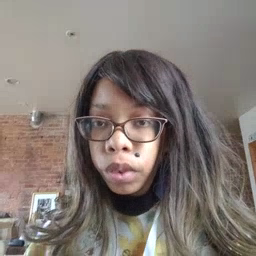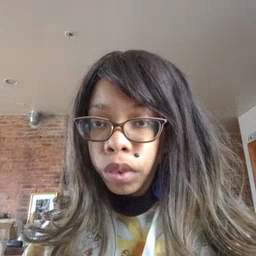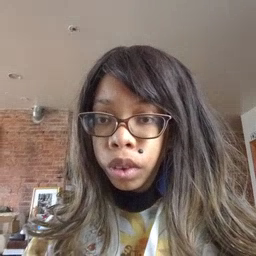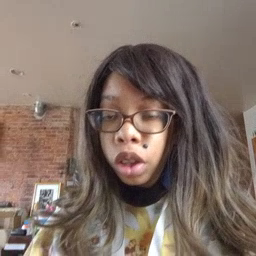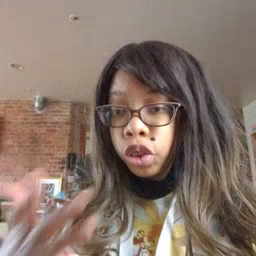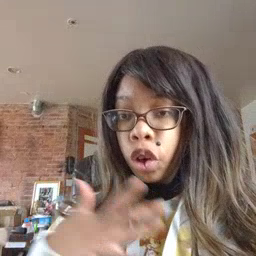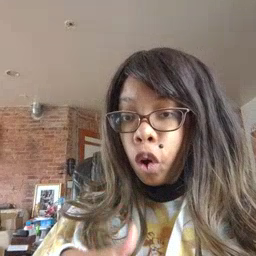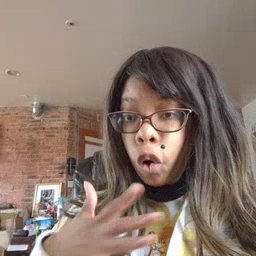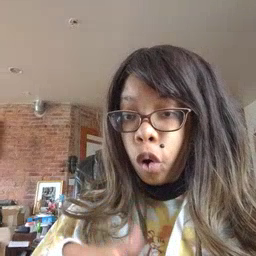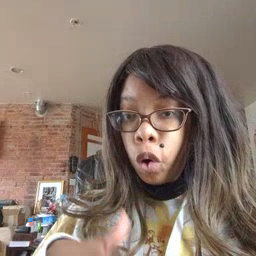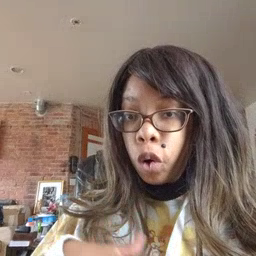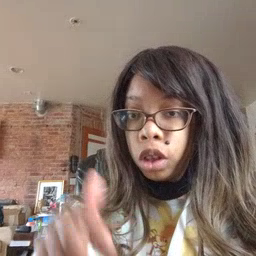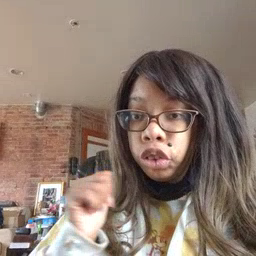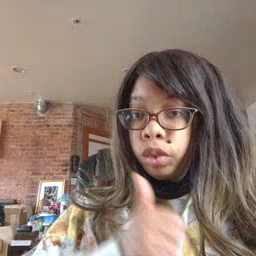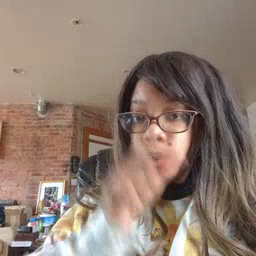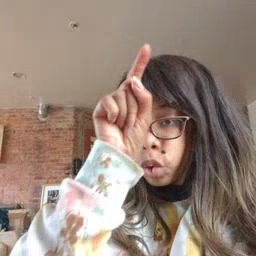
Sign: closet